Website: slack
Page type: stored-credit-cards
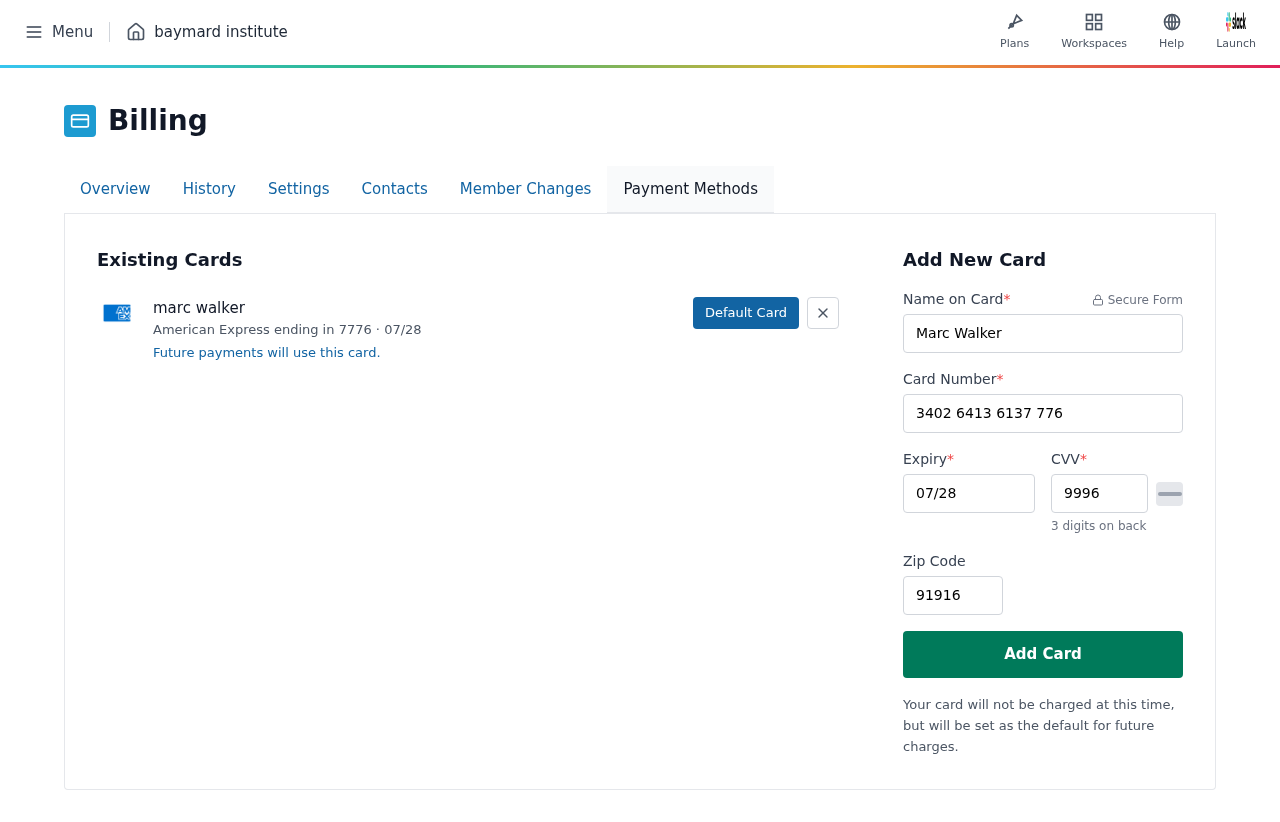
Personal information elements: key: PII_CARD_CVV
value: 9996
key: PII_CARD_EXPIRY
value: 07/28
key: PII_CARD_EXPIRY_MONTH
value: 07
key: PII_CARD_EXPIRY_YEAR
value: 28
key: PII_CARD_LAST4
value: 7776
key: PII_CARD_NUMBER
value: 3402 6413 6137 776
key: PII_CARD_TYPE
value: American Express
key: PII_FULLNAME
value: marc walker
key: PII_FULLNAME
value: Marc Walker
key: PII_POSTCODE
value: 91916